Question: So here is my scenario...

The bug_tracker table is in one server and task_traker is in another.
I want to show a combined result but can't since there are in two separate databases remotely.
So I am calling the task tracker first and then getting the bug details per iteration.
'''
$task = oci_parse($task_conn, "select * from task_table where ....");
oci_execute($task);
while ($task_row = oci_fetch_array($task, OCI_ASSOC+OCI_RETURN_NULLS)) {
$bug = oci_parse($bug_conn, "select * from bug_table where id = " . $task_row['BUGID'] );
oci_execute($bug);
while ($task_row = oci_fetch_array($task, OCI_ASSOC+OCI_RETURN_NULLS)) {
... //output
}
... //output
}
'''
But this entire process is making it very slow... since there are large number of records and columns.
Is there any way to make it ? Note: I don't have access so can't setup oracle db links.
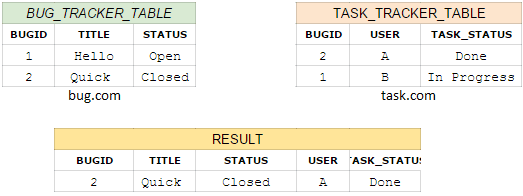
Answer: You could improve it using the IN statement:
'''
<?php
$task = oci_parse($task_conn, "select * from task_table where ....");
oci_execute($task);
while ($task_row = oci_fetch_array($task, OCI_ASSOC+OCI_RETURN_NULLS)) {
$bugs[] = $task_row['BUGID'];
$users[] = $task_row['USER'];
$status[] = $task_row['TASK_STATUS'];
}
$bug = oci_parse($bug_conn, "select * from bug_table where id IN (" . implode(',', $bugs) . ");" );
oci_execute($bug);
while ($task_row = oci_fetch_array($task, OCI_ASSOC+OCI_RETURN_NULLS)) {
// ...
}
'''
?>
On a sidenote, why are you not using PDO? I believe using it will already give you a performance boost.